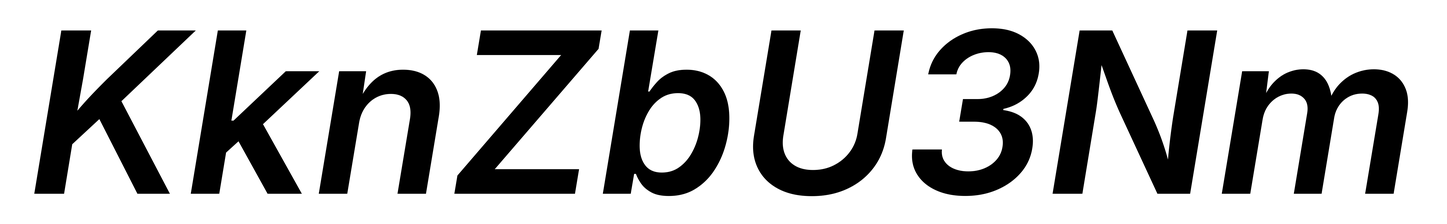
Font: Inter-Italic_SemiBold_Italic